Question: I have a MVC like store.
I wish to make a list of the most bought items (in this case prints, because it's a print store).
I'm finding it very hard specially because I'm very new to php / mysql and specially to this MVC structure... I hope this isn't a bad question.
I have a like this :
'''
<?php
class model {
private $conn;
function __construct() {
$server = "localhost";
$login = "root";
$pass = "";
$db = "printstore";
$conn = new mysqli($server, $login, $pass, $db);
if ($conn->connect_error) {
die("Connection failed: " . $conn->connect_error);
} else {
$this->conn = $conn;
}
}
function __destruct() {
$this->conn->close();
}
function buildArr($result) {
$arr = array();
while ($row = $result->fetch_assoc()) {
array_push($arr, $row);
}
return $arr;
}
}
'''
a :
'''
<?php
include 'model.php';
class Controller {
private $model;
function __construct() {
$this->model = new model();
}
function home() {
include 'views/home.php';
}
}
'''
a :
'''
<?php
session_start();
include 'controller.php';
define("BASE_URL", 'http://' . $_SERVER['SERVER_NAME'] . '/printstore2/index.php/');
define("MAIN_BASE_URL", 'http://' . $_SERVER['SERVER_NAME'] . '/printstore2/');
$controller = new controller();
include 'views/templates/header.php';
if (isset($_SERVER['PATH_INFO'])) {
$url = explode("/", $_SERVER['PATH_INFO']);
$function_name = $url[1];
if (isset($url[1]) && $url[1] !== "") {
if (isset($url[2])) {
$controller->$function_name($url[2]);
} else {
$controller->$function_name();
}
} else {
$controller->home();
}
} else {
include 'views/home.php';
}
include 'views/templates/footer.php';
'''
And the view where I want to post the "Best Selling Prints":
'''
<div>
<h2>Top Prints</h2>
<ol>
<li>1st print most bought</li>
<li>2nd</li>
<li>3rd</li>
</ul>
'''
Now, my database has a table called "print_for_sale" which has the print_id and the sale_id, where I can see how many of each prints has been bought.

How can I do this? I'm so lost!
I'm sorry for the long post.
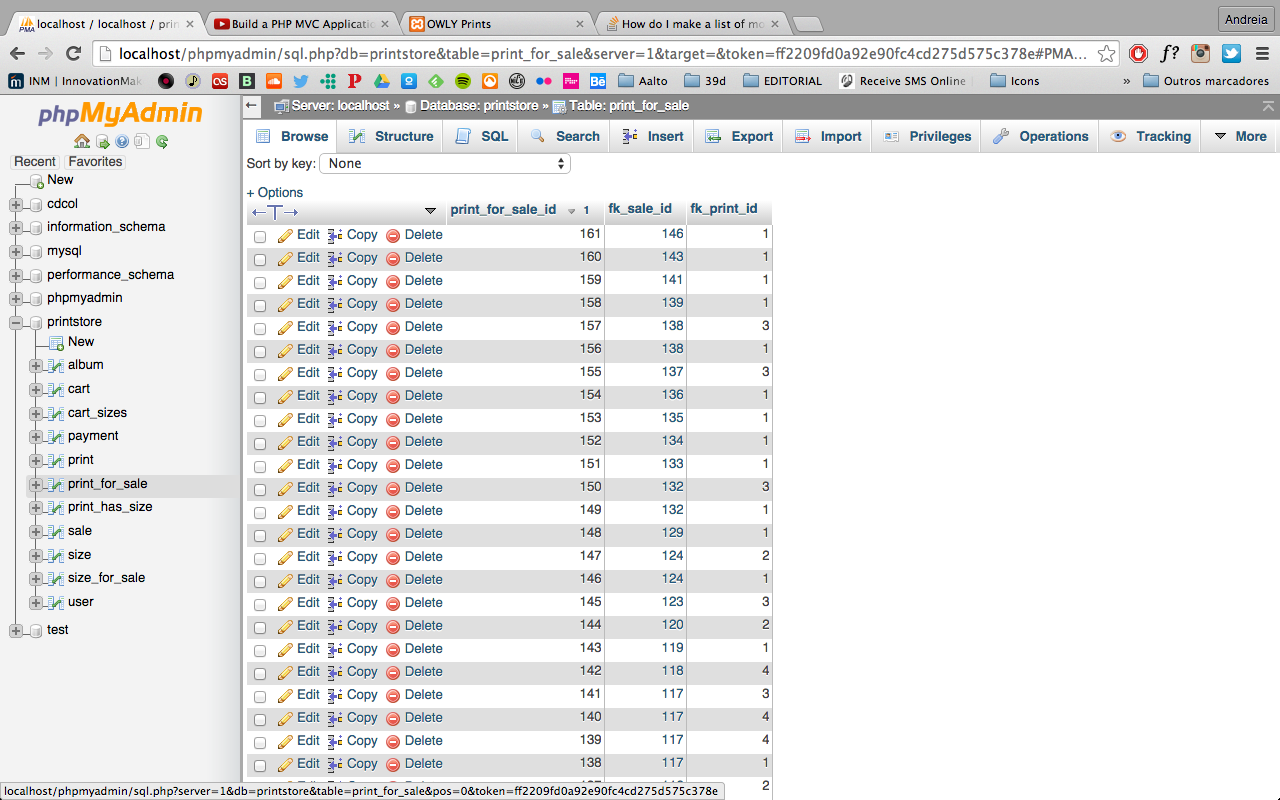
Answer: Use COUNT and GROUP BY
to get a list of all prints vs their sale count:
'''
SELECT fk_print_id as printId, COUNT(print_for_sale_id) as saleCount
FROM print_for_sale
GROUP BY fk_print_id
ORDER BY saleCount DESC
'''
that is, if i understood your table right.